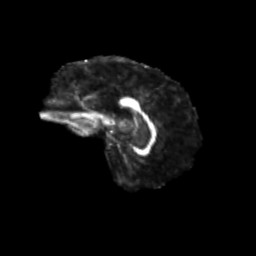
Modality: FA
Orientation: sagittal
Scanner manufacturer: siemens
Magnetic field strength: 3 T
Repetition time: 9.2 s
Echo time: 0.084 s